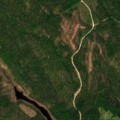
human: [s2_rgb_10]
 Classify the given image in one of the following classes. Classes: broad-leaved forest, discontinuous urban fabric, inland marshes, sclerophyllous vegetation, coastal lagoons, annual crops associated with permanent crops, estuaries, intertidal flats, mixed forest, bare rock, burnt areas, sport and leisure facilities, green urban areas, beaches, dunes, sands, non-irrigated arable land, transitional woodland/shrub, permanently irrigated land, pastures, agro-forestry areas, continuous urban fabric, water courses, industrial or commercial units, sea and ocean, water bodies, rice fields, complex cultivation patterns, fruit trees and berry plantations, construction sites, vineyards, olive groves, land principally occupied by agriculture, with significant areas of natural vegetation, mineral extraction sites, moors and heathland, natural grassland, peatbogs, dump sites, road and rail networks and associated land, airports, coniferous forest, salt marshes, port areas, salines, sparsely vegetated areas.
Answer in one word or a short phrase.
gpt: coniferous forest, mixed forest